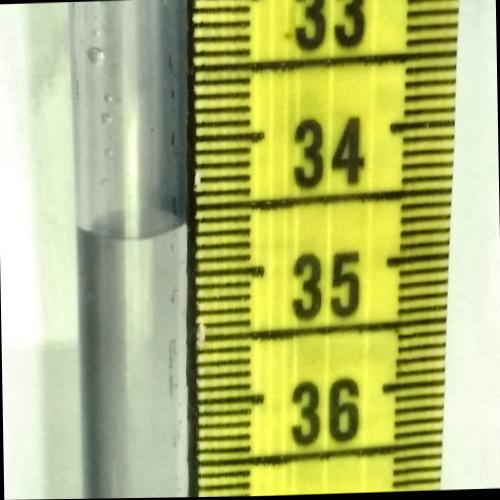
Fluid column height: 34.7 cm